Question: I have a brand new project I started via the new project wizard where I am experimenting with material and the Android L SDK. I have my emulator set to sdk L where my actual device is running SDK 19. I tried creating separate "productFlavors" a "modern" one for "L" and an "old" one for 19 and finally using the "old" one to run on device but that didn't work. I finally tried removing all traces of SDK "L" from my build.gradle and even went as far as setting the min/target version to 19 in the AndroidManifest.xml but when I try to run it the device chooser still somehow picks up that "L" is the minSDK.

I've sync'ed and resync'ed my gradle build files, I've run clean prior to running the run config, I've even looked through the properties files to see if there was a target set somewhere that I missed. It seems that by merely using the "L" SDK the minimunTarget gets fixed to "L" which I don't believe is right. Where am I going wrong?
Here's my build.gradle:
'''
apply plugin: 'com.android.application'
android {
compileSdkVersion 'android-L'
buildToolsVersion '20.0.0'
defaultConfig {
applicationId 'com.craig.mymaterial'
minSdkVersion 19
targetSdkVersion 19
versionCode 1
versionName '1.0'
}
buildTypes {
release {
runProguard false
proguardFiles getDefaultProguardFile('proguard-android.txt'), 'proguard-rules.pro'
}
}
productFlavors {
modern {
// minSdkVersion 'L'
// targetSdkVersion 'L'
}
old {
minSdkVersion 19
targetSdkVersion 19
}
}
}
dependencies {
compile fileTree(dir: 'libs', include: ['*.jar'])
// You must install or update the Support Repository through the SDK manager to use this dependency.
compile 'com.android.support:support-v4:19.+'
}
'''
Here's my AndroidManifest.xml:
'''
<?xml version="1.0" encoding="utf-8"?>
<manifest xmlns:android="http://schemas.android.com/apk/res/android"
package="com.craig.mymaterial" >
<uses-sdk android:minSdkVersion="19" android:targetSdkVersion="19"/>
<application
android:allowBackup="true"
android:icon="@drawable/ic_launcher"
android:label="@string/app_name"
android:theme="@style/AppTheme" >
<activity
android:name=".ItemListActivity"
android:label="@string/app_name" >
<intent-filter>
<action android:name="android.intent.action.MAIN" />
<category android:name="android.intent.category.LAUNCHER" />
</intent-filter>
</activity>
<activity
android:name=".ItemDetailActivity"
android:label="@string/title_item_detail"
android:parentActivityName=".ItemListActivity" >
<meta-data
android:name="android.support.PARENT_ACTIVITY"
android:value=".ItemListActivity" />
</activity>
</application>
</manifest>
'''
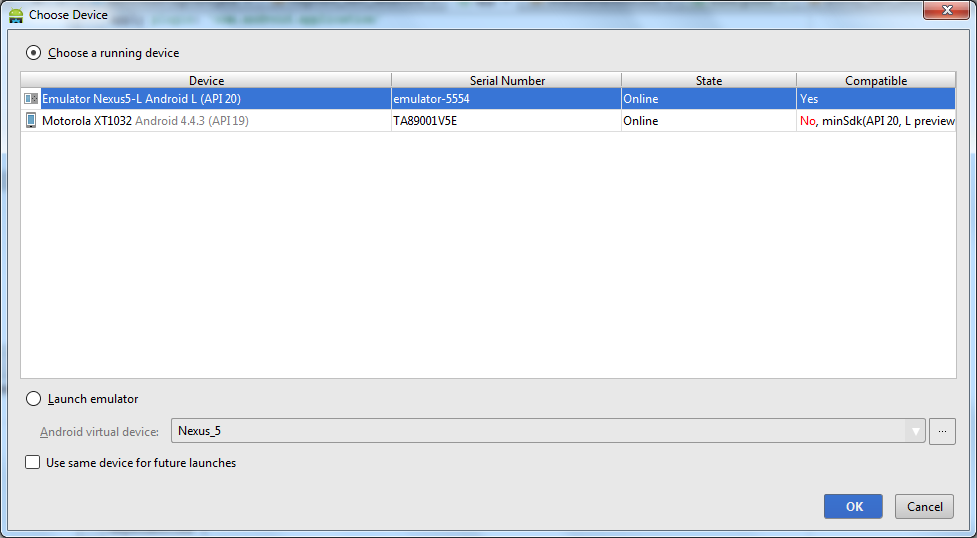
Answer: Since Material Design will not be officially supported until the Android L release, Google has made it so that anything compiled with "Android-L" is locked to that version.
There may be a work around, but the "official" solution would be changing your compile version to take care of the problem.